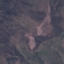
Land use / land cover class: HerbaceousVegetation